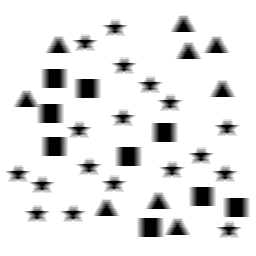
Squares: 9
Triangles: 9
Stars: 18
Total shapes: 36